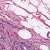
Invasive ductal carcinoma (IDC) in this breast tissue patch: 1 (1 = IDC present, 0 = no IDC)